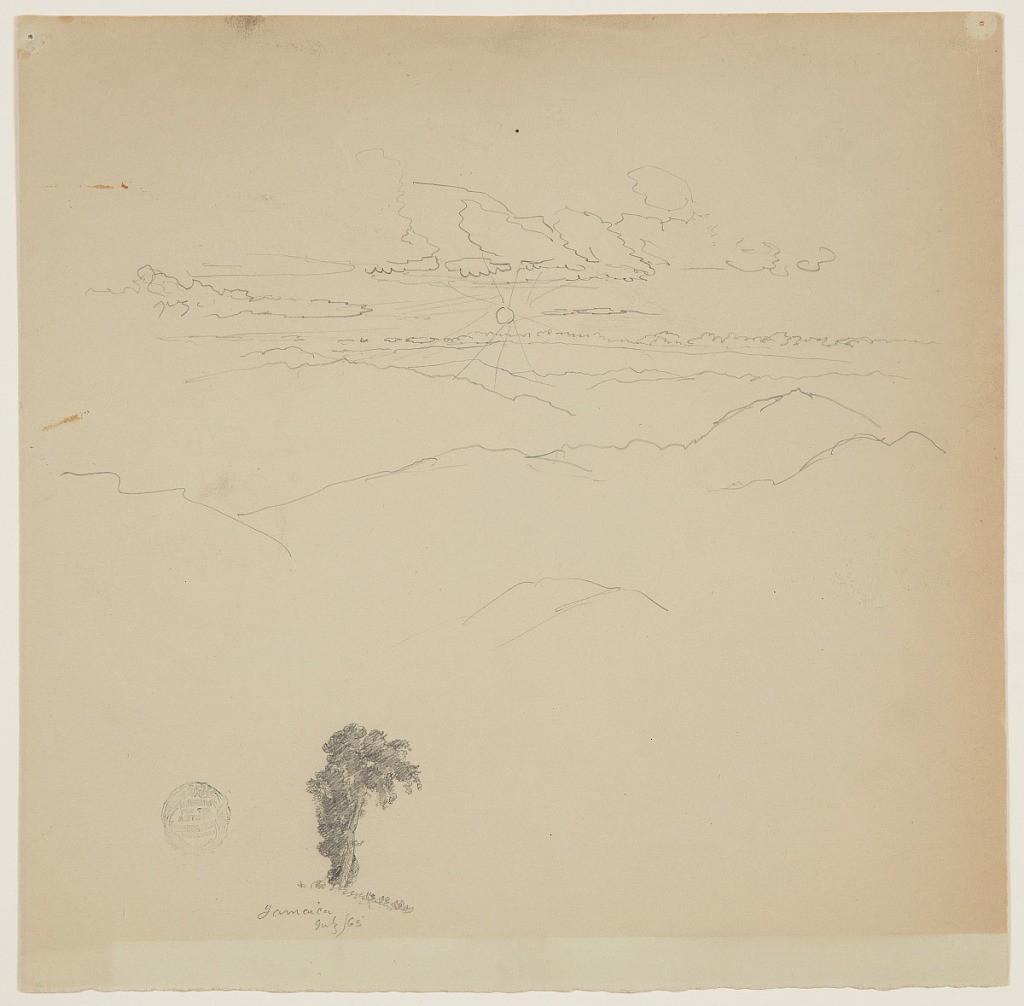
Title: Mountains at Sunset, Jamaica
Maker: Frederic Edwin Church, American, 1826–1900
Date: July 1865
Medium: Graphite on gray-green wove paper
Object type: Drawing
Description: Landscape sketch showing view of the setting sun over mountains in Jamaica, with another sketch of a tree. Loosely rendered ridges and hills comprise the foreground and middle distance. The descending sun is framed by several clouds as it approaches the horizon, sending beams of light across the landscape and sky alike. At lower center, a small sketch of a tree is included.